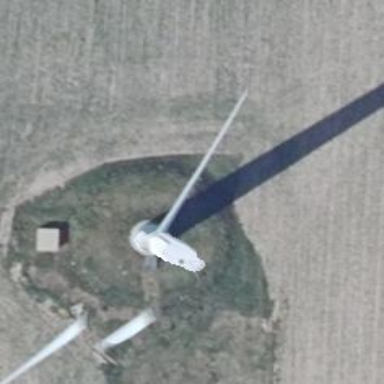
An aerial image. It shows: Wind power generator with wind turbines.